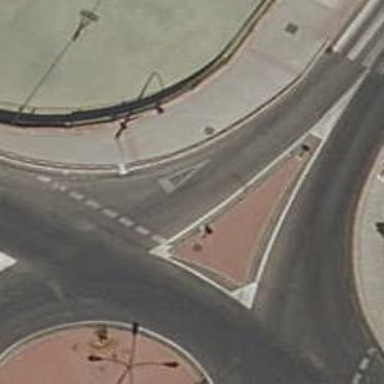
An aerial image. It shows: Road with "give way" sign.